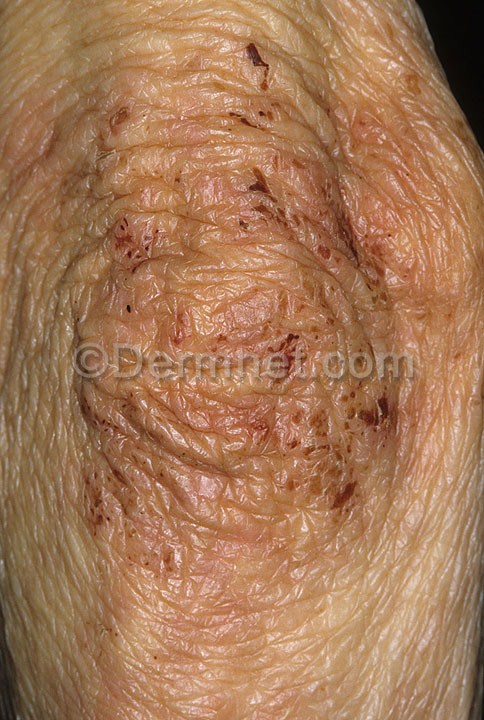
Disease: Bullous Disease Photos